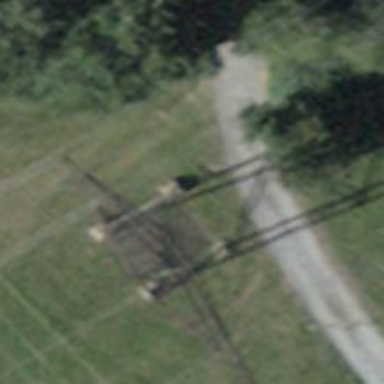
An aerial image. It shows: Power line in the image.